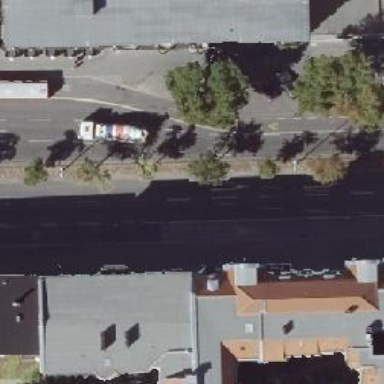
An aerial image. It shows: Secondary road with asphalt surface and lane for parking on the right side.